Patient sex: M
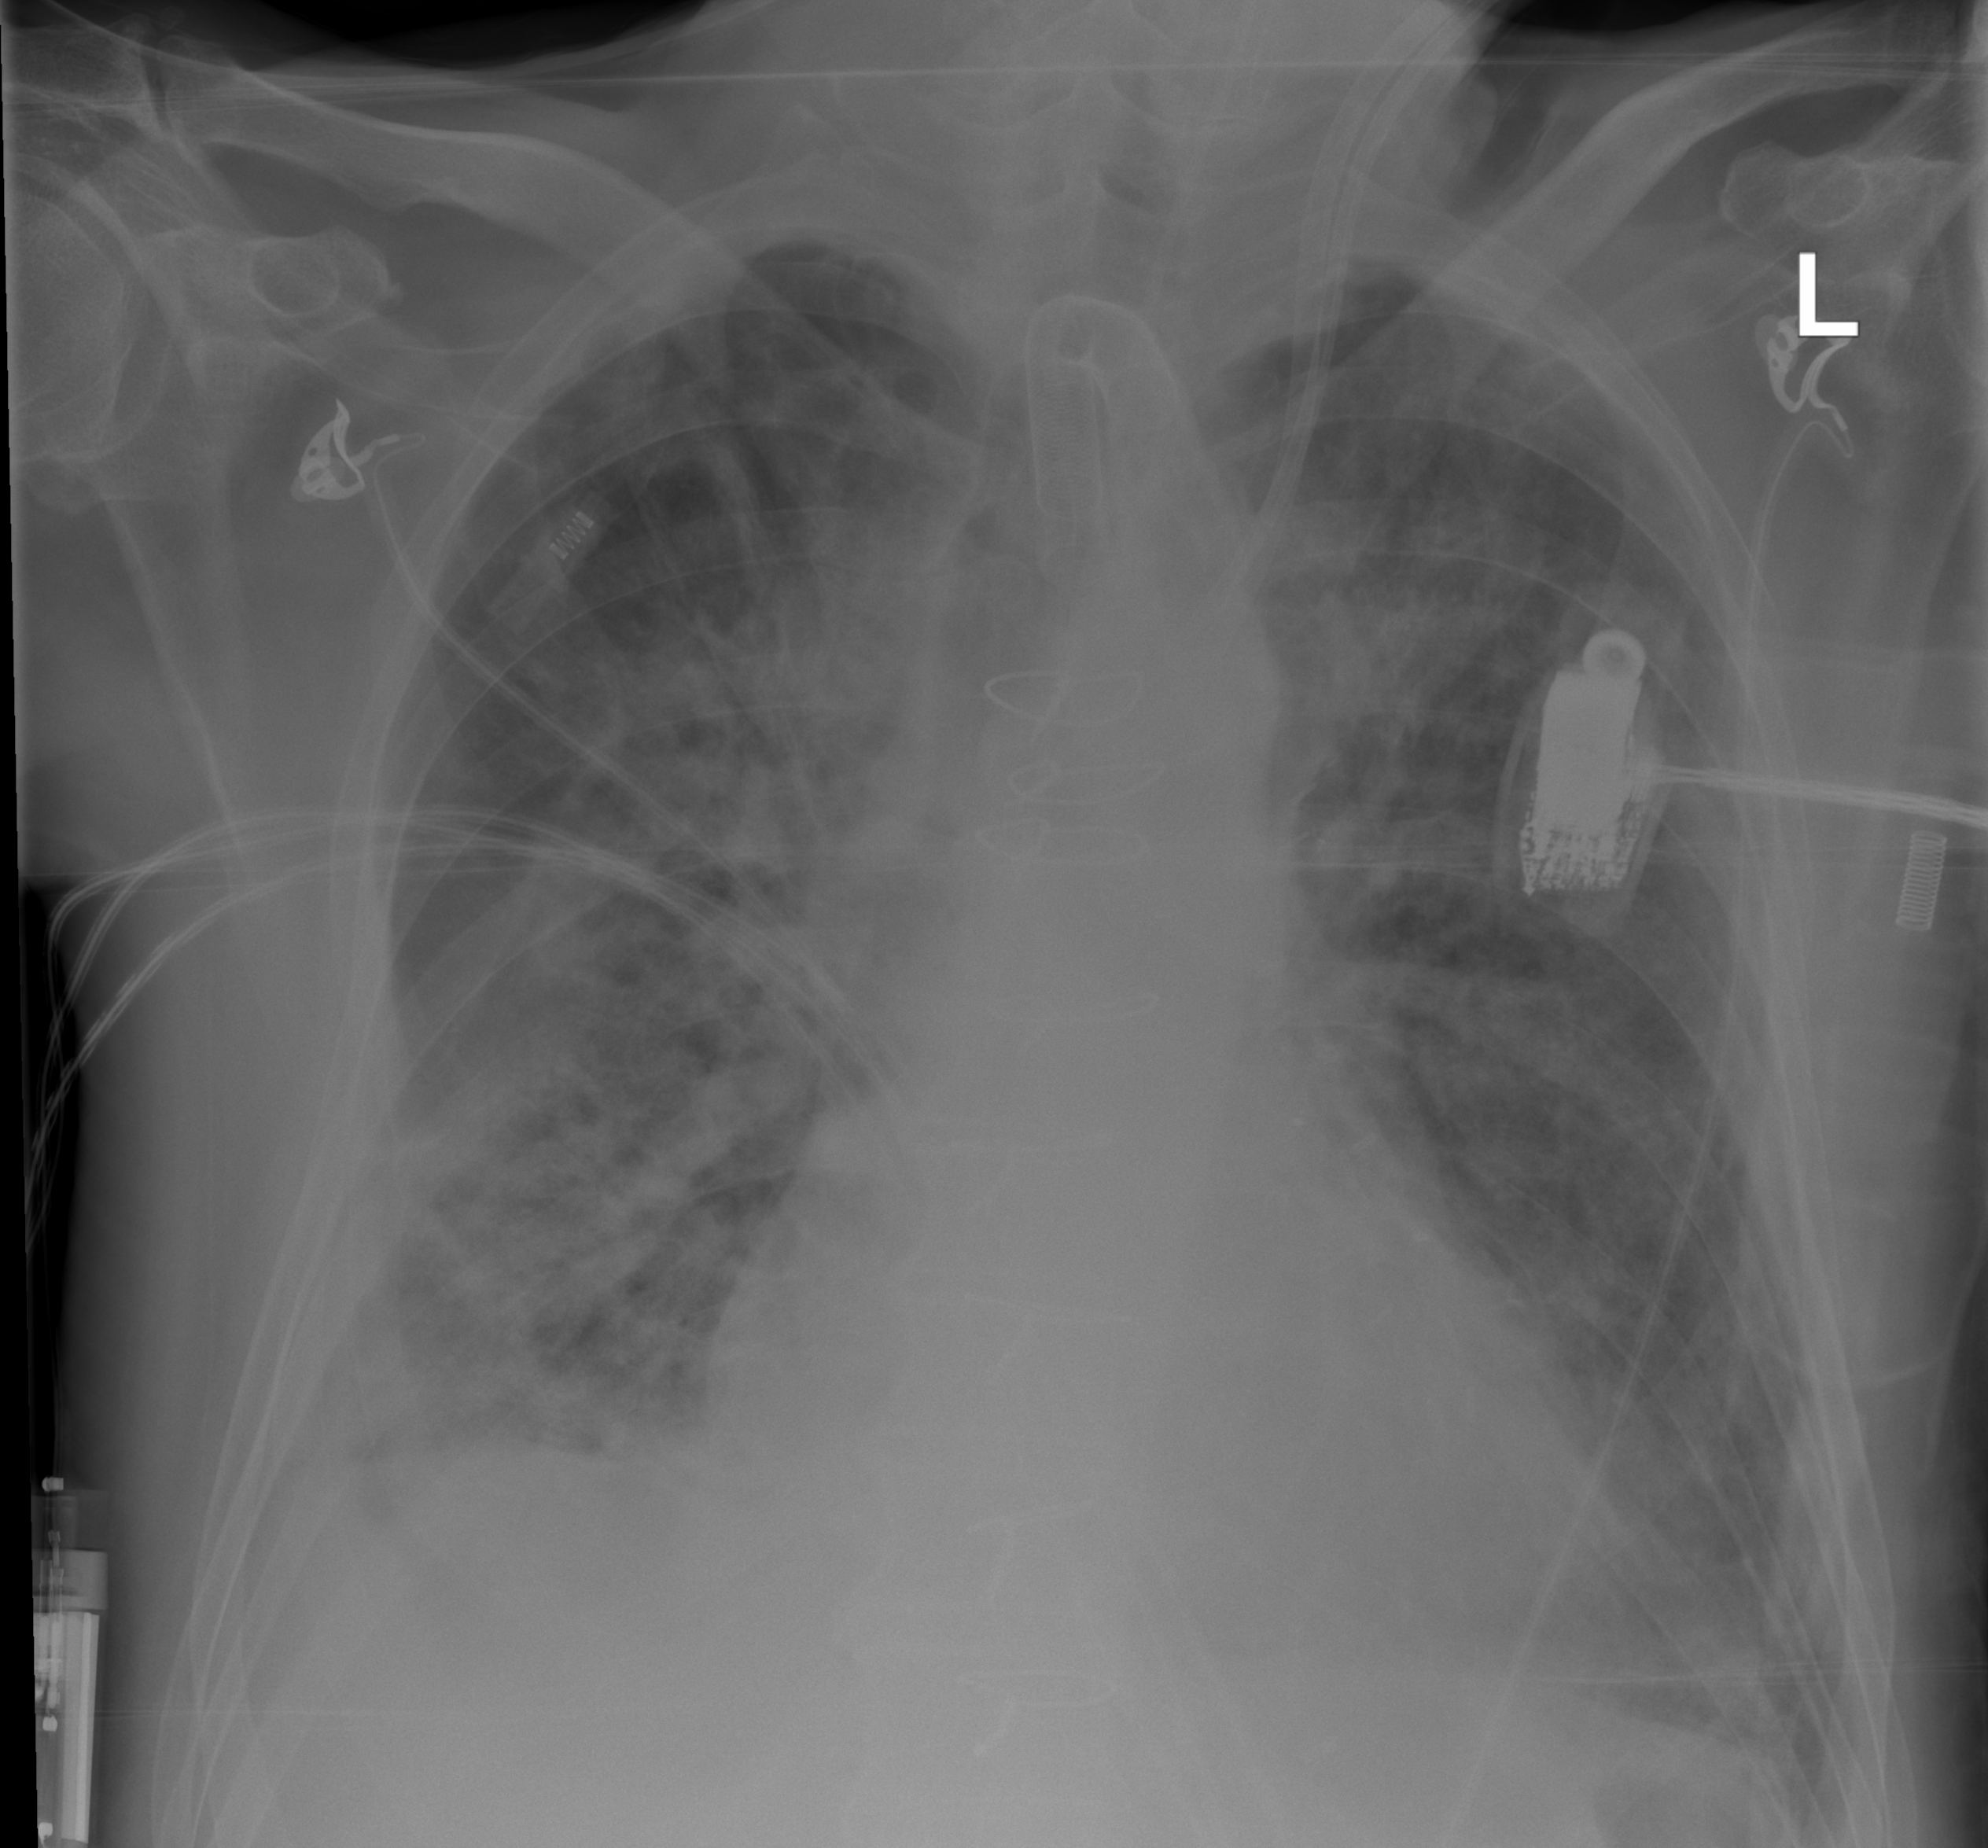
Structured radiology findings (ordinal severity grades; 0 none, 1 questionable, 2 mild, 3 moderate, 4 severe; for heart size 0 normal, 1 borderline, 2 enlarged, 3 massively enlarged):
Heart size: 1
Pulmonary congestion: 2
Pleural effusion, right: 2
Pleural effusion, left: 2
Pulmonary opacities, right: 3
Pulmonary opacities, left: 2
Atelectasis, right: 3
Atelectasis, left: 2